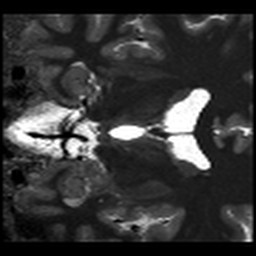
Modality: T1map
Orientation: coronal
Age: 45
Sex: male